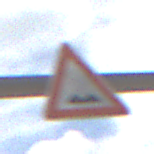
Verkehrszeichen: UnebeneFahrbahn
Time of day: Midday
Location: Outdoor (Nature)
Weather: PartlyCloudy
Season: NotSpecified
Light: Natural